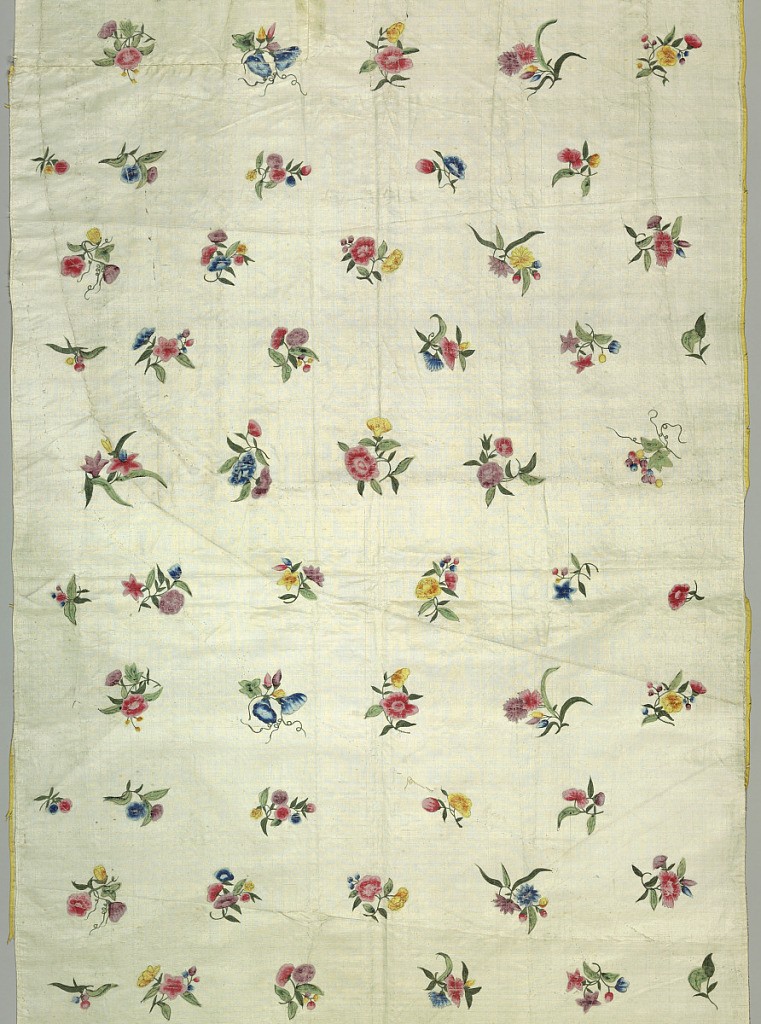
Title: Dress panels
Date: mid-18th century
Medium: silk Technique: painted over printed outline on plain weave
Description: The panels were once part of an 18th century dress. 'A' came from the front of the dress, 'B' came from the back. 'A' has a curved bottom for the dress opening.  The design is of isolated sprigs of flowers and berries.